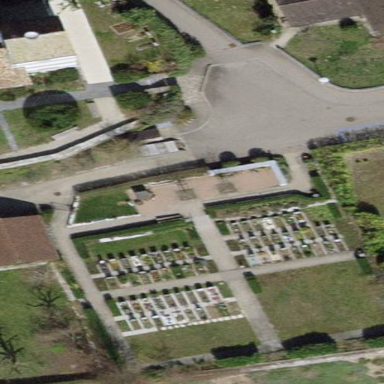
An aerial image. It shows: Cemetery.